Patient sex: M
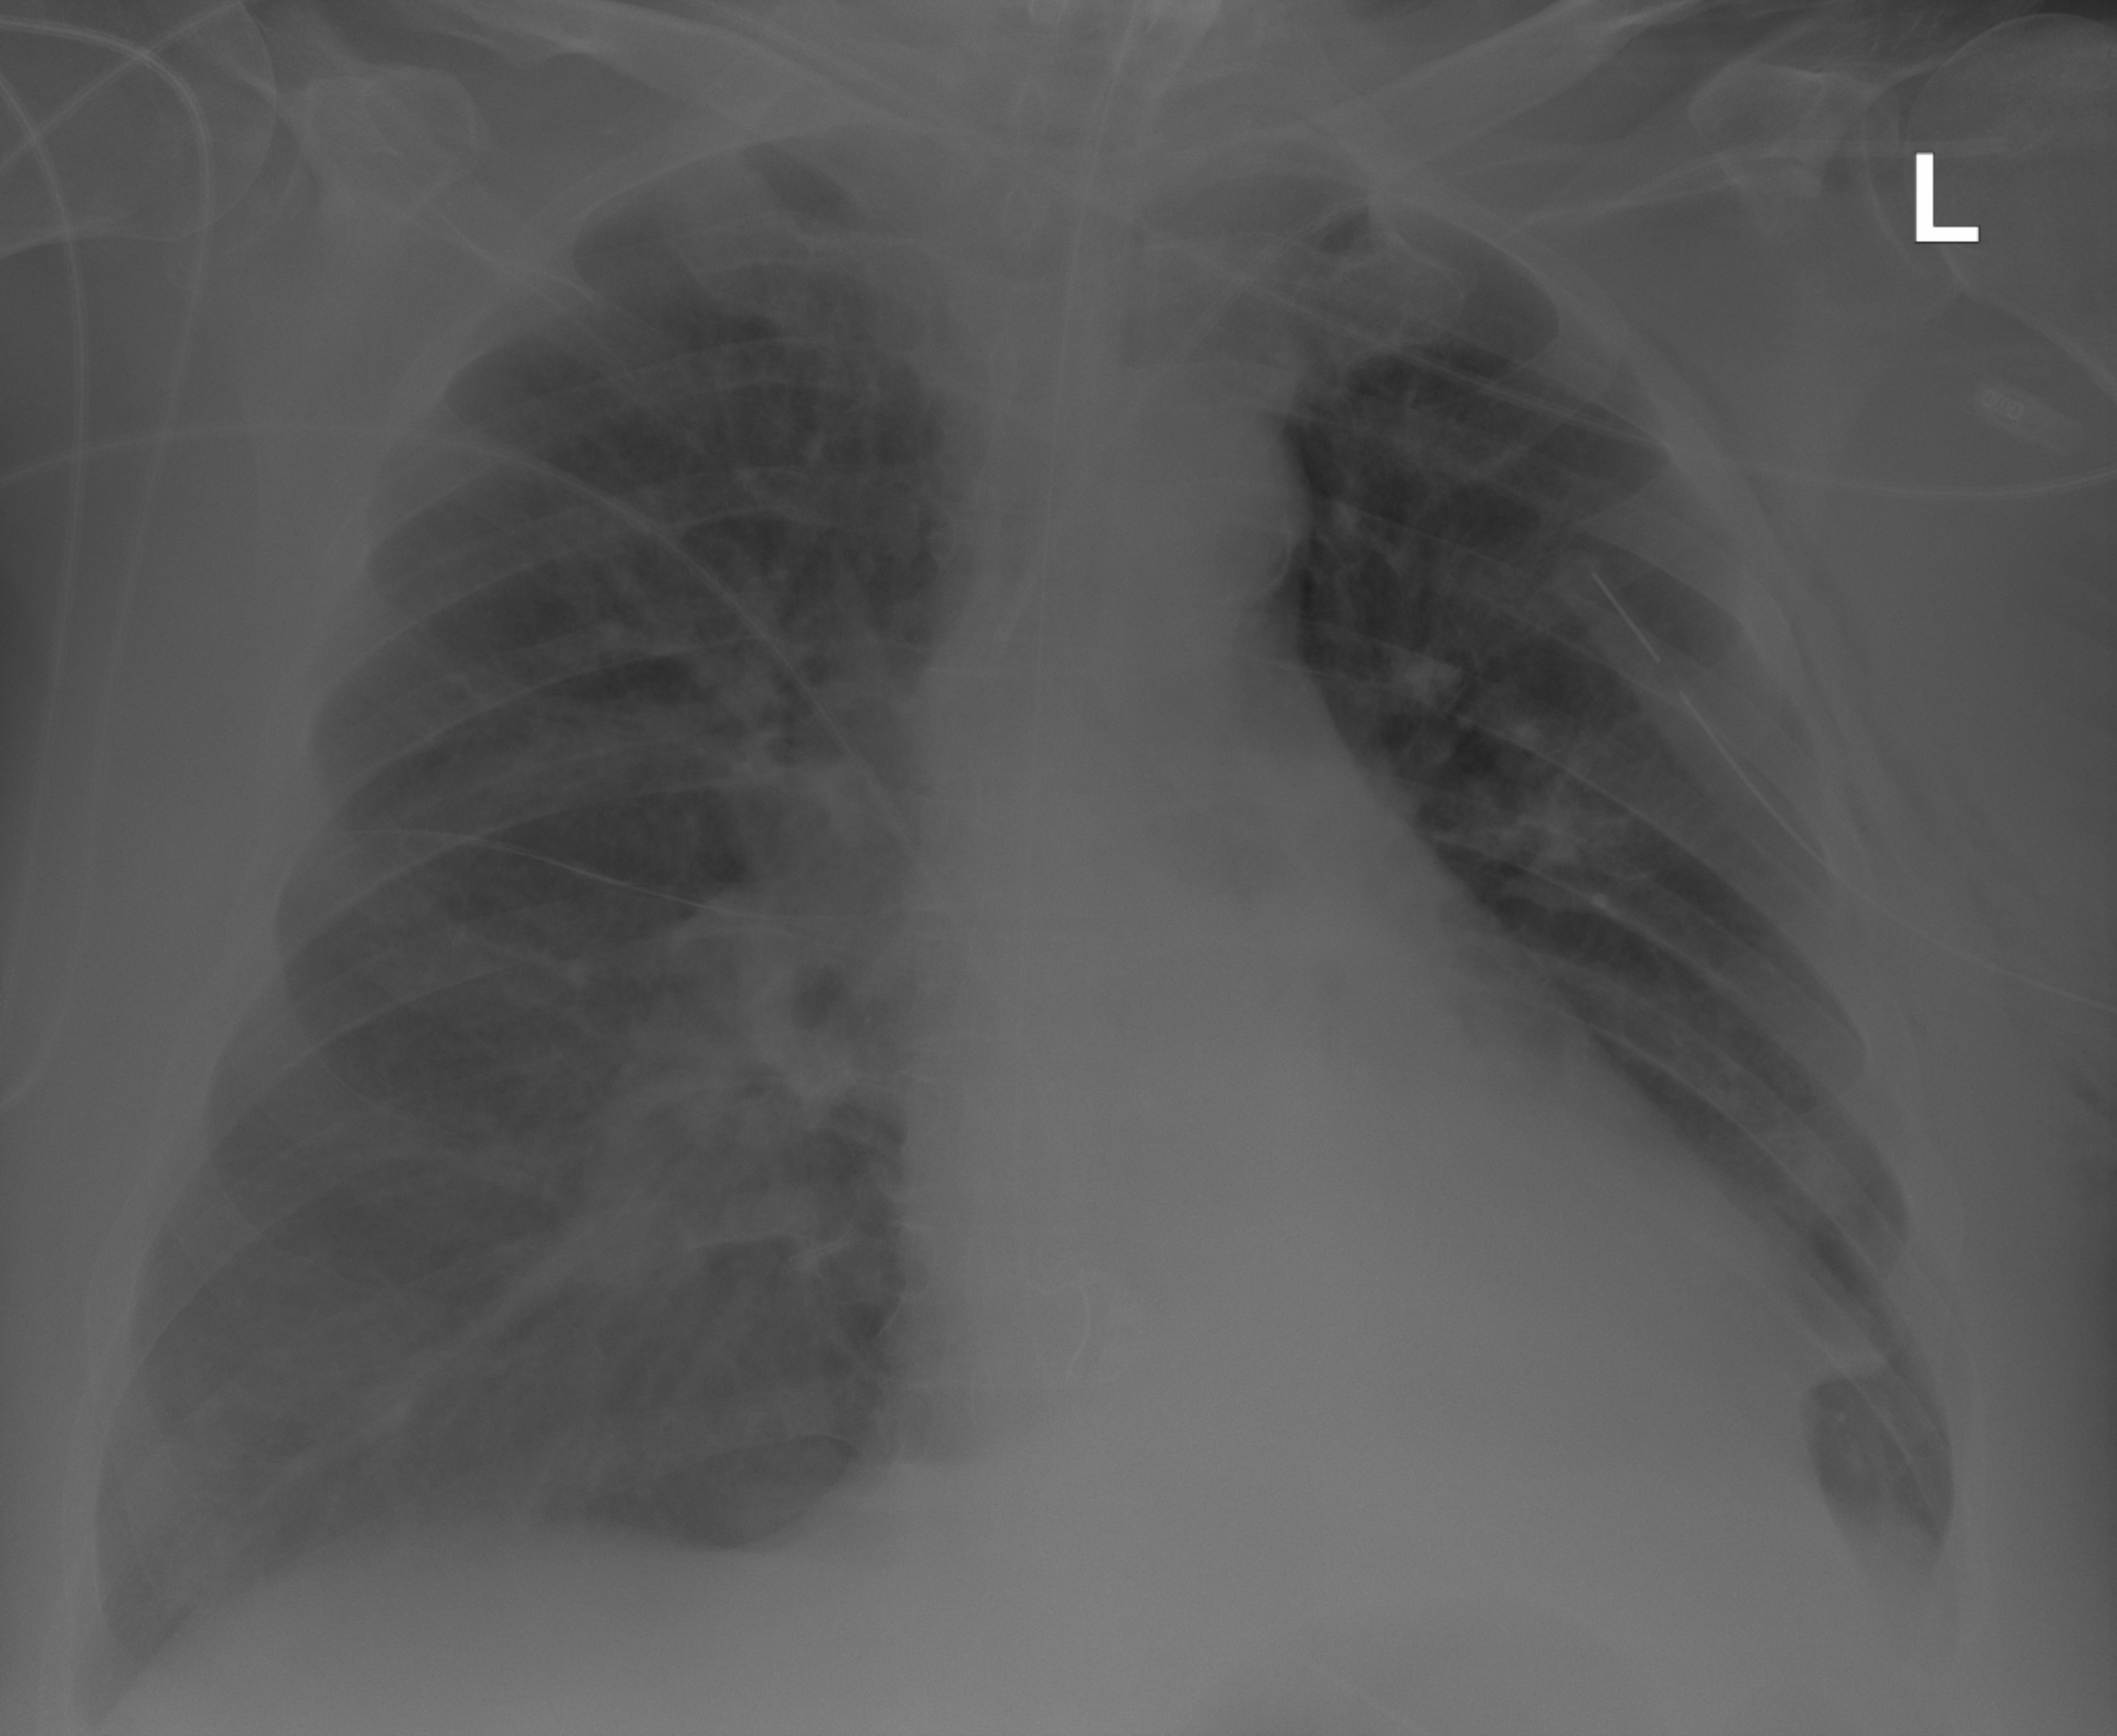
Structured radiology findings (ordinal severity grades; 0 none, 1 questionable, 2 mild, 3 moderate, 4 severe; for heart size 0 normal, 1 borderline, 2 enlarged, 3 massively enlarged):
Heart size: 0
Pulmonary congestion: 0
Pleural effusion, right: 0
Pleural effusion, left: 2
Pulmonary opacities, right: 2
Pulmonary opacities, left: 0
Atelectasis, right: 0
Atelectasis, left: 2